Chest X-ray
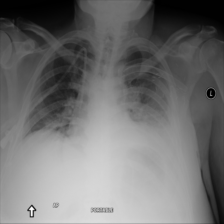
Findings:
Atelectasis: negative
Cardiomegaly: negative
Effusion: positive
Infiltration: positive
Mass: negative
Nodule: negative
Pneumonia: negative
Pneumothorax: negative
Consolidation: negative
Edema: negative
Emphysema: negative
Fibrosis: negative
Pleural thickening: negative
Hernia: negative